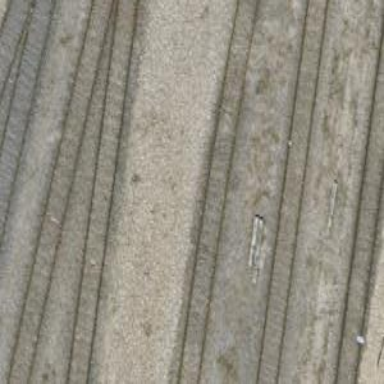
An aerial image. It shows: Single-track railway spur.